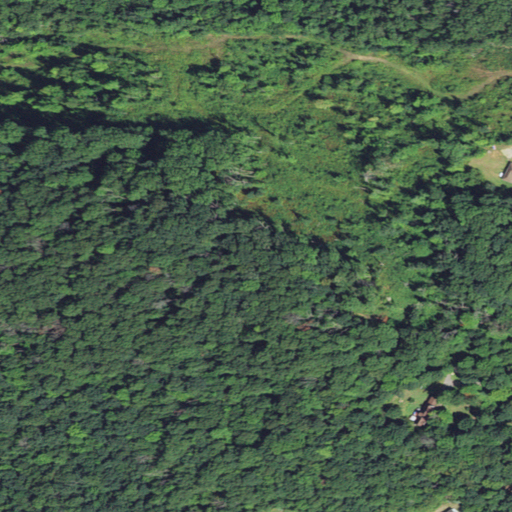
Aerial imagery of mountain in Wisconsin named Rattlesnake Knob containing deciduous forest, shrub, and open development